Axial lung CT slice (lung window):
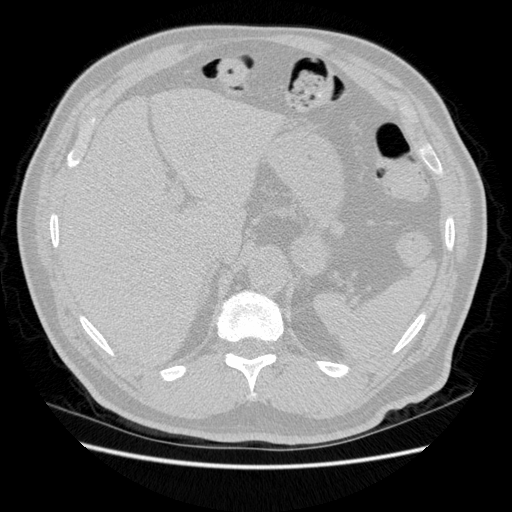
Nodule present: no